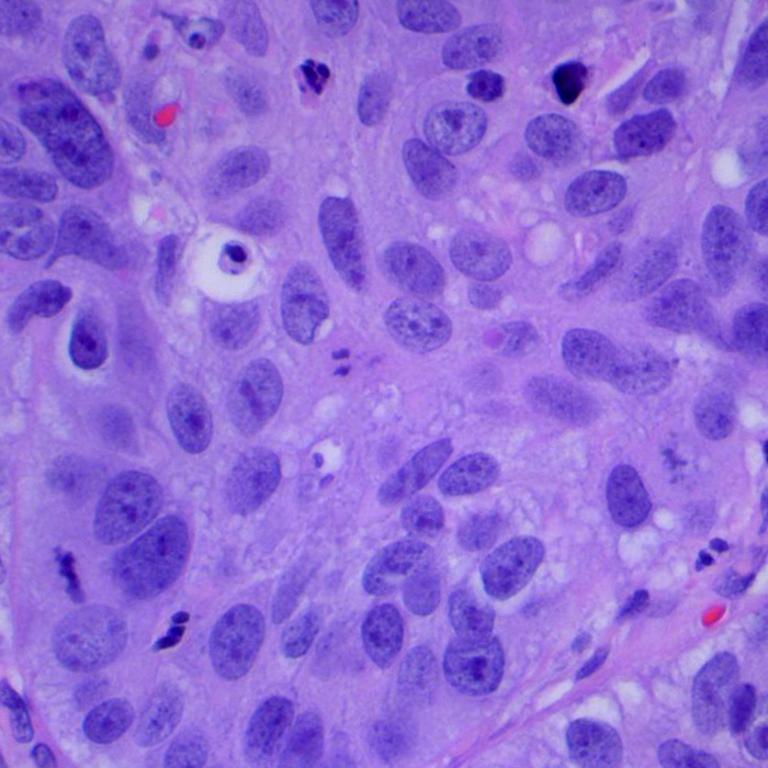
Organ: lung
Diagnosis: squamous carcinomas